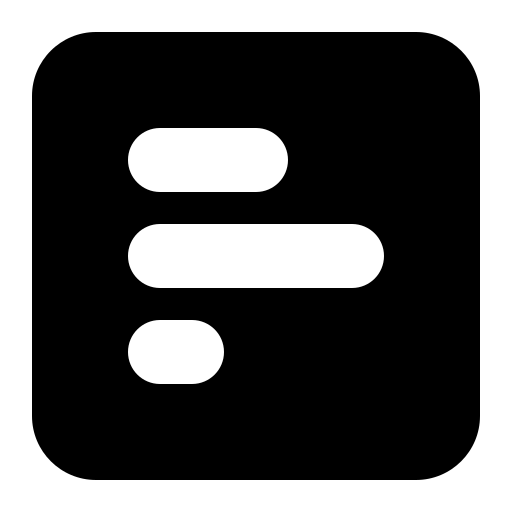
Tags: icon, FontAwesome, fa-icon, solid, square, poll, horizontal